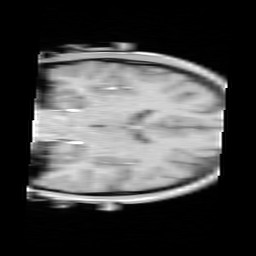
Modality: FLASH
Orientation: coronal
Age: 19
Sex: male
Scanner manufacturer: siemens
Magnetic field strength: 3 T
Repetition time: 0.245 s
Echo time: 0.0026 s